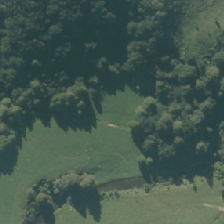
Land cover: indigenous_forest